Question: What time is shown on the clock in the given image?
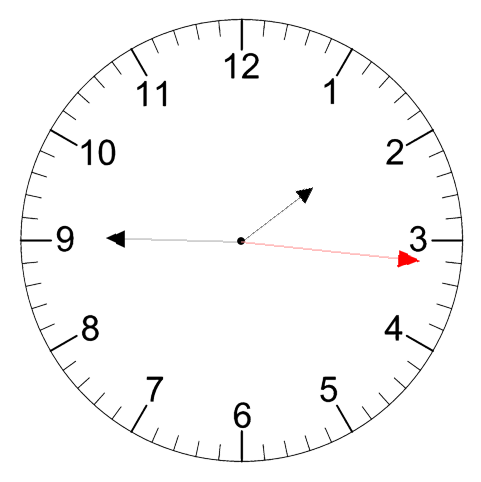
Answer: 01:45:16